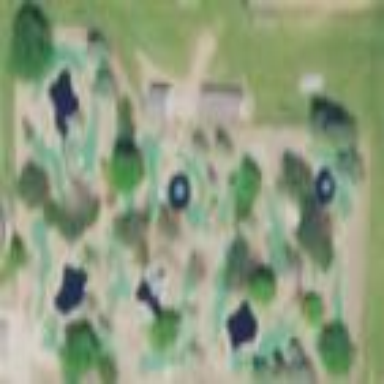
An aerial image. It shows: Miniature golf course.